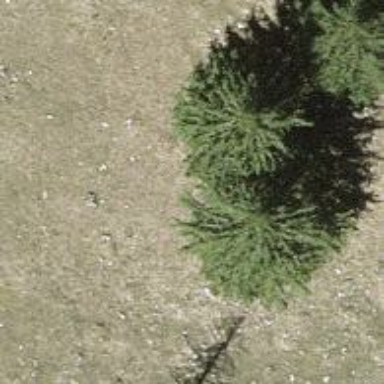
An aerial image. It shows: Needle-leaved tree in nature.